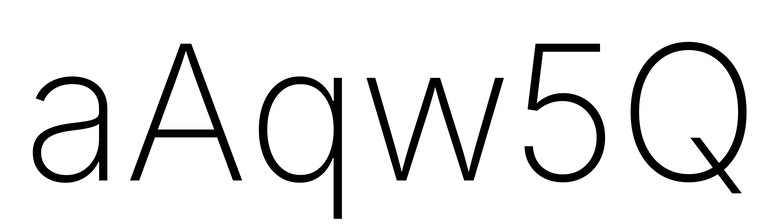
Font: Inter_ExtraLight